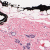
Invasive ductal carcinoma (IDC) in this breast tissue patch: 0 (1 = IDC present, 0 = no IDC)